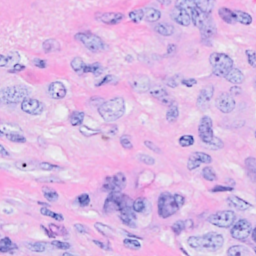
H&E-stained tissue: Breast